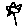
Label: flower